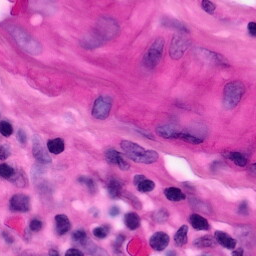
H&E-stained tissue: Pancreatic